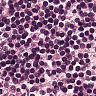
Metastatic tissue present: no